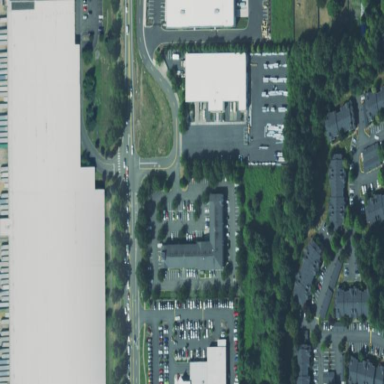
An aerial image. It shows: Commercial area.